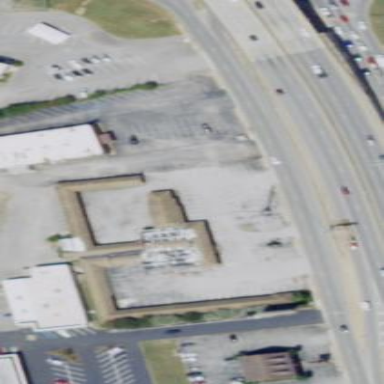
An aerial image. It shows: Restaurant building.